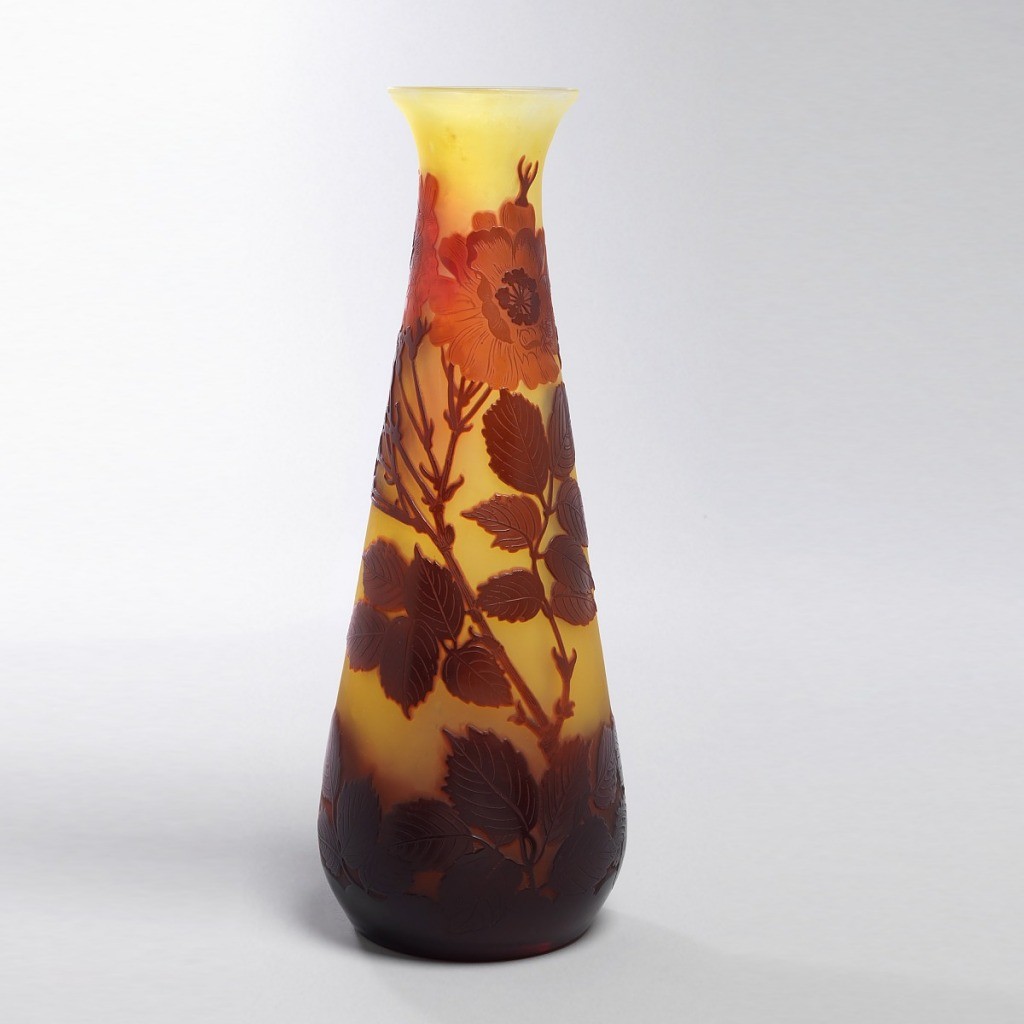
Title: Vase
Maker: Emile Gallé, French, 1846 - 1904
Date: late 19th–early 20th century
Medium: Glass
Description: Tall vase with wide base and flared mouth; red amber flowers on yellow background.